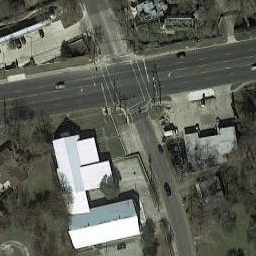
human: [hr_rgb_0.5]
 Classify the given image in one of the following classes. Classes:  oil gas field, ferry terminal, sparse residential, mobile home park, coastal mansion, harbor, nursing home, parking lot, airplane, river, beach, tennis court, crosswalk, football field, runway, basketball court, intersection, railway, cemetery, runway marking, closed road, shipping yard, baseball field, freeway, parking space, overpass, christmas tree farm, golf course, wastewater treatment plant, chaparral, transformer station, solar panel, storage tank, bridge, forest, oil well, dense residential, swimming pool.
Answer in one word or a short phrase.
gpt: intersection